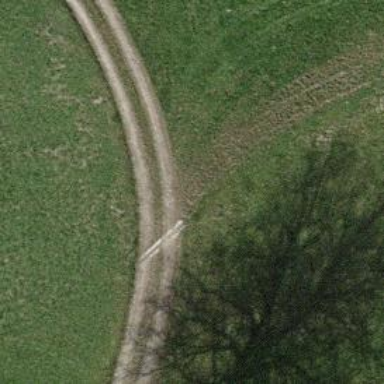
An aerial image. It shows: Agricultural track with grade5 tracktype.